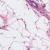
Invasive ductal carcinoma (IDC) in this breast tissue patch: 0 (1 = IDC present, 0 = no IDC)